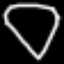
Label: diamond